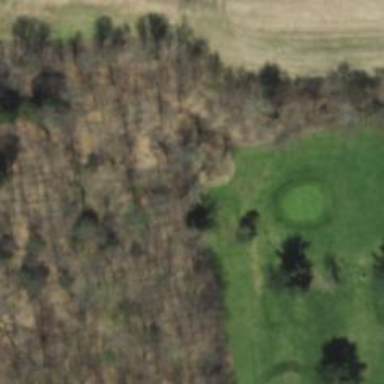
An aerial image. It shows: Golf tee.